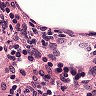
Metastatic tissue present: no